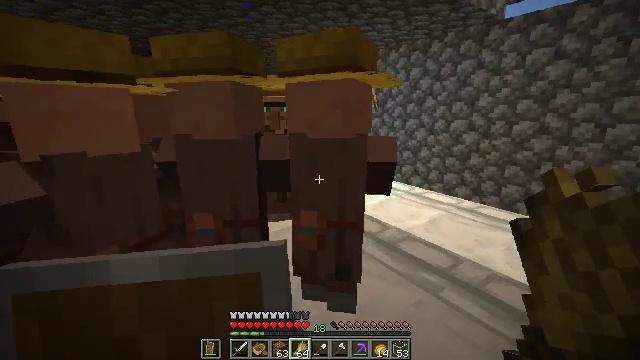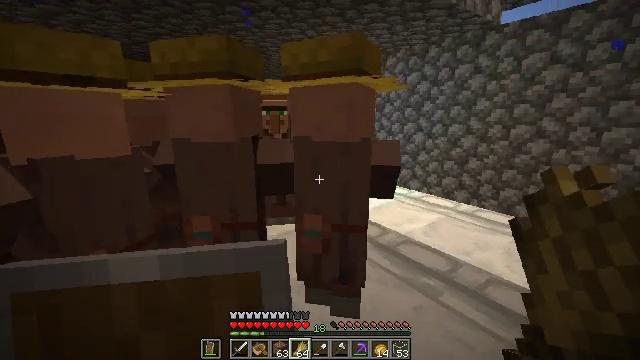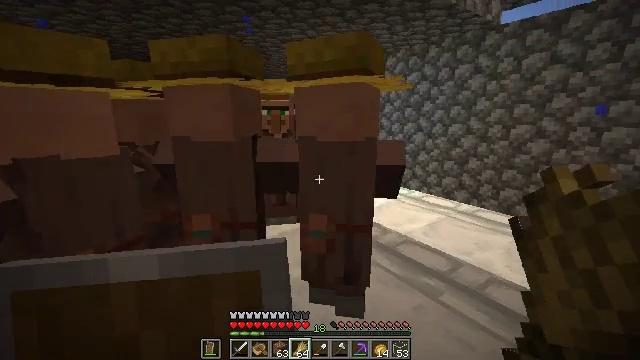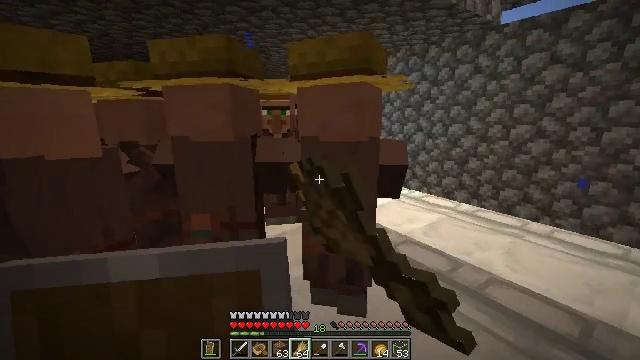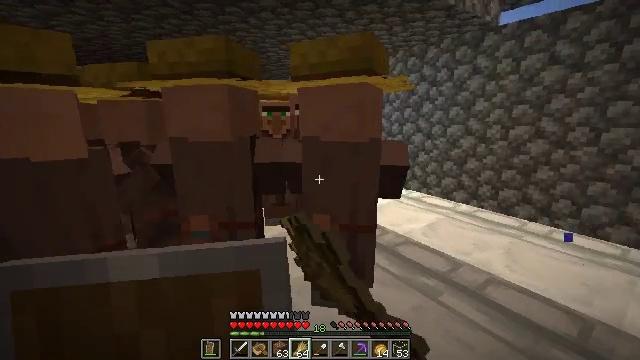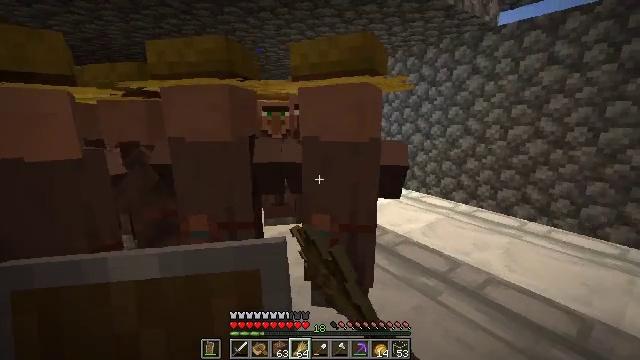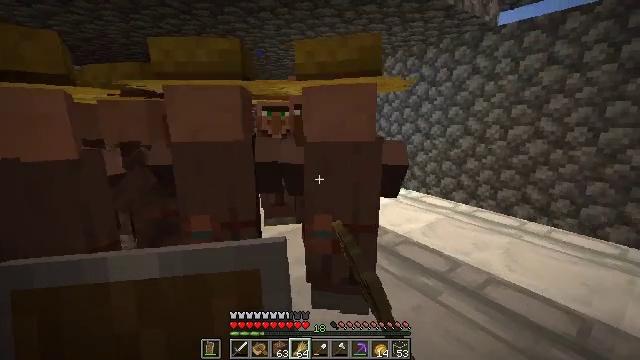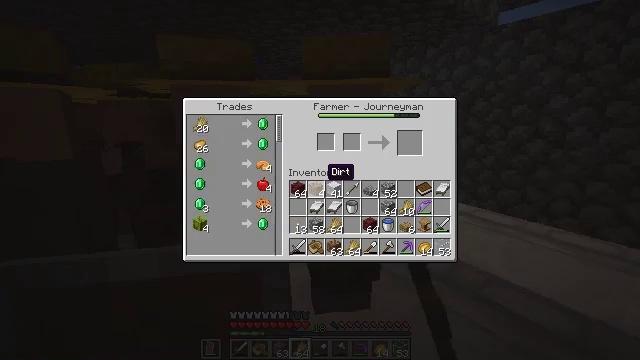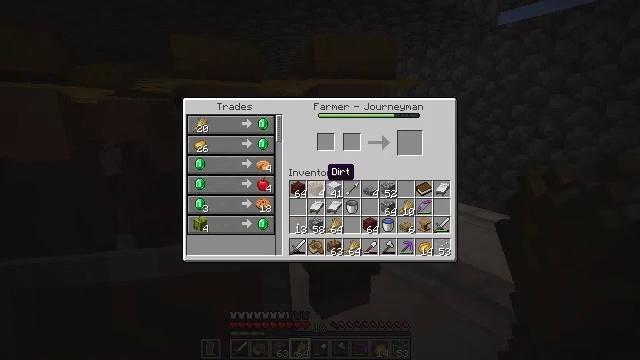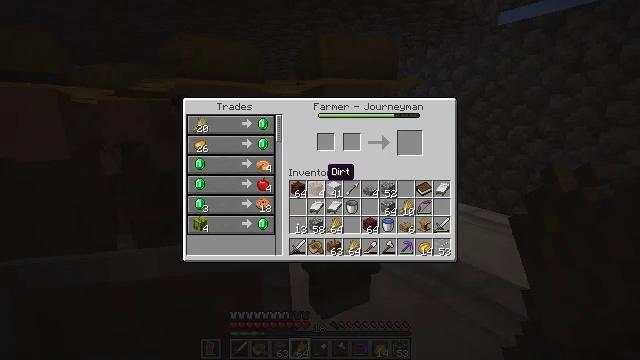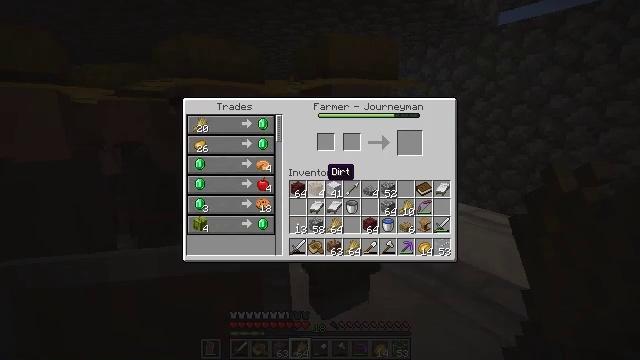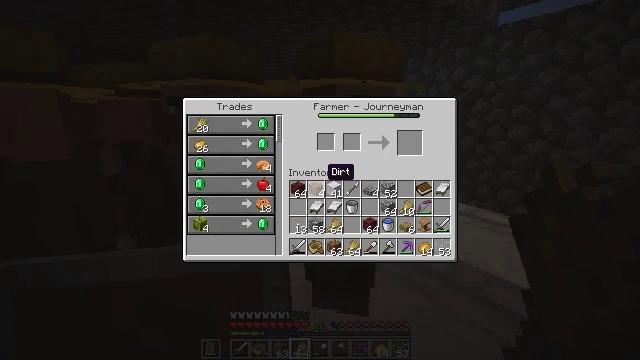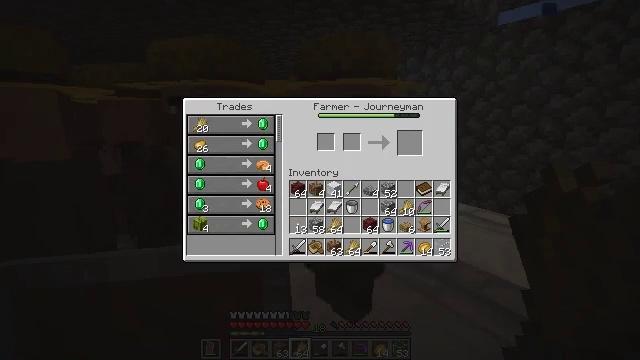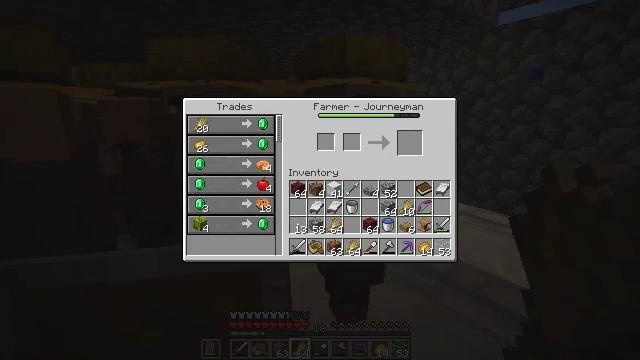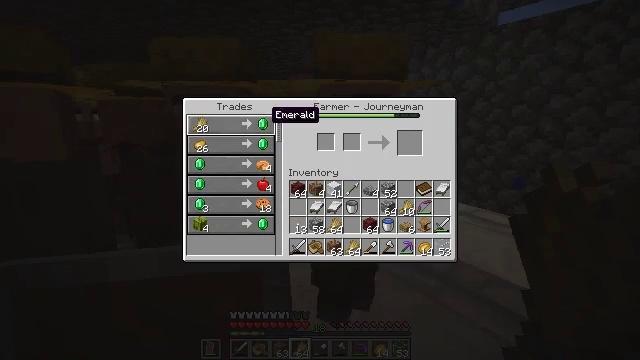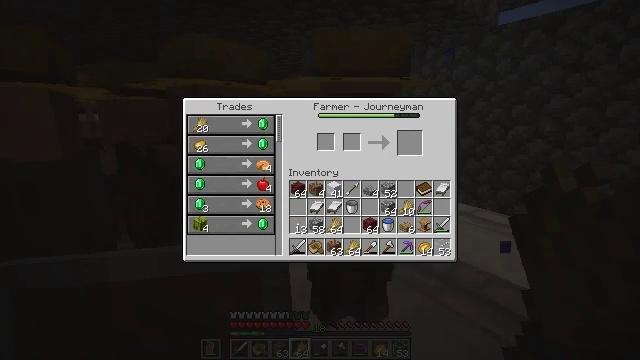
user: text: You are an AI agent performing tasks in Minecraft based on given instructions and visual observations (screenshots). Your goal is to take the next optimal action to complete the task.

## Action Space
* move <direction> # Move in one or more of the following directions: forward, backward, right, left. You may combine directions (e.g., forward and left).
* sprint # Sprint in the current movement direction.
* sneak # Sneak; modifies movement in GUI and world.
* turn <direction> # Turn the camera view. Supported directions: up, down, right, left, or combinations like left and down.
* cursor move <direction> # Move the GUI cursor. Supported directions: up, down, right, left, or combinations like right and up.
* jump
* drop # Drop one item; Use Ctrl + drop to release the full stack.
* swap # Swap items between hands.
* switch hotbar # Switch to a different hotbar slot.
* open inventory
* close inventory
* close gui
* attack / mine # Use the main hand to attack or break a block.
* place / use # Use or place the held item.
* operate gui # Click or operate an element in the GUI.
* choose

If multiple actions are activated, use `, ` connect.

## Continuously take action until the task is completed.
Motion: motion action
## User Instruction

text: craft item air
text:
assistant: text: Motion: no_op
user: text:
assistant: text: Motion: use / place
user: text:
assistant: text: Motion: use / place
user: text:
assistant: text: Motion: no_op
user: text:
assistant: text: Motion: no_op
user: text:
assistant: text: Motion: no_op
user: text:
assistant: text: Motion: no_op
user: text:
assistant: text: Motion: no_op
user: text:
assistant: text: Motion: no_op
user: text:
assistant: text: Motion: no_op
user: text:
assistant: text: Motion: no_op
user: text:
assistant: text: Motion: no_op
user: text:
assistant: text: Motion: turn left and up
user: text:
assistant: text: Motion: sneak, turn left and up
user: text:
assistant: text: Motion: sneak, turn left and up
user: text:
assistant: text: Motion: sneak
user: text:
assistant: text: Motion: sneak
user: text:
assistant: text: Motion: sneak, turn left and down
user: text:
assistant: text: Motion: sneak
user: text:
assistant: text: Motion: sneak
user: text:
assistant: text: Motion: sneak, attack / mine
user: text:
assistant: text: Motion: sneak, attack / mine
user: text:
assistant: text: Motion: sneak, turn right
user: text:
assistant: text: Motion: sneak, turn right
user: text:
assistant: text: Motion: sneak, turn right
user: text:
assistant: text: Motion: sneak, turn right
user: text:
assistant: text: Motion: sneak, turn right and down
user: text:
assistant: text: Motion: sneak, turn right
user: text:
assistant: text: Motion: sneak
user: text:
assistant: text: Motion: sneak, attack / mine